Question: Using django 2.2.14 and django-silk 3.0. Just return overall time but the queries are all 0.Is some wrong about the version of django-silk or django?How can I solve the bizarre issus.
'''
Package Version Django 2.2.14 django-silk 3.0.2
'''
## silk show image

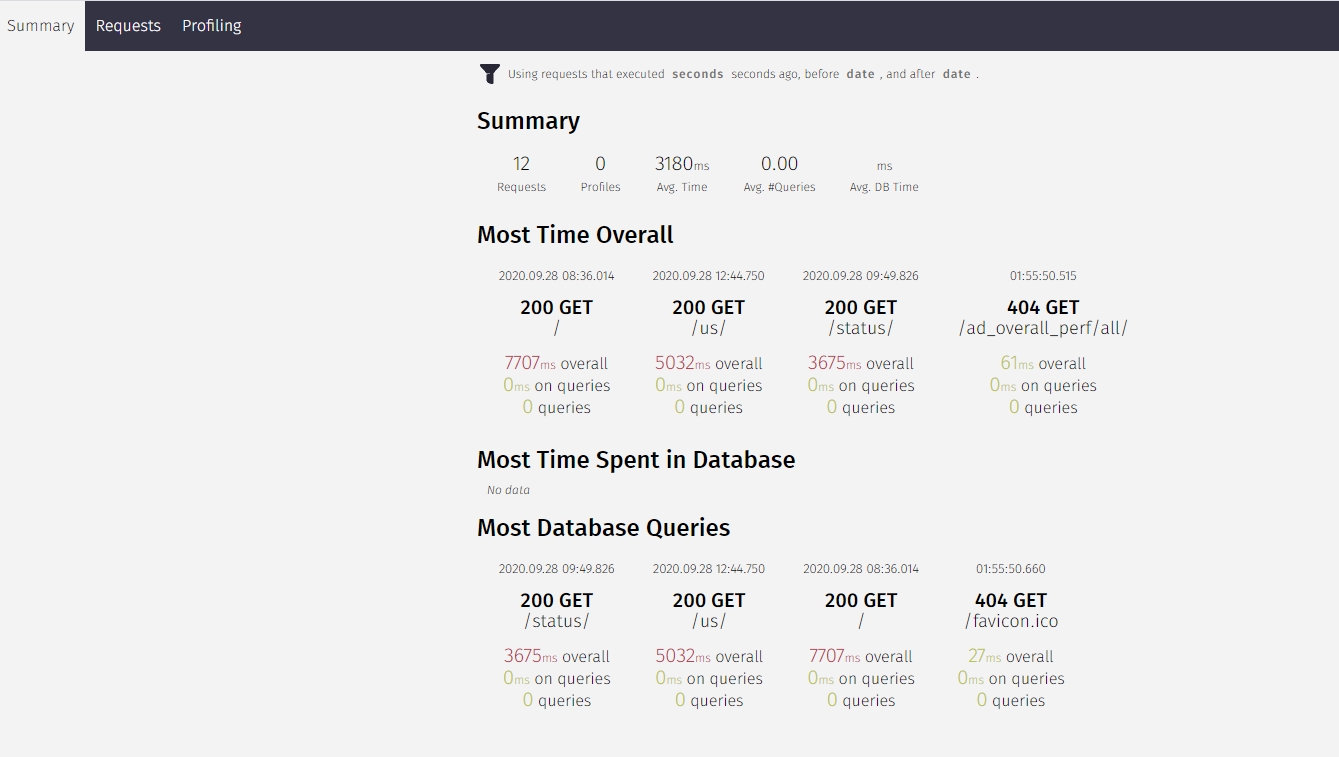
Answer: Quick answer
Set 'SILKY_PYTHON_PROFILER_RESULT_PATH' in your 'settings.py' for example:
'''
SILKY_PYTHON_PROFILER_RESULT_PATH = "/var/profiler"
'''
You must ensure the specified directory exists.
In the <URL> says It supposed to use media folder if it's not set but somehow is not working.
'''
# If this is not set, MEDIA_ROOT will be used.
SILKY_PYTHON_PROFILER_RESULT_PATH = '/path/to/profiles/'
'''